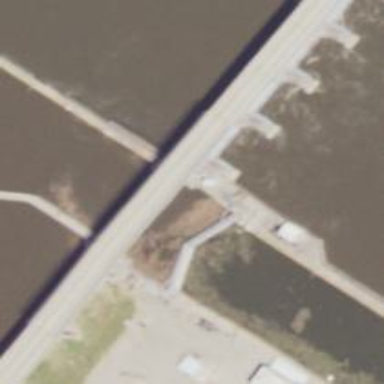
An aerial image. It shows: Lock gate on waterway.